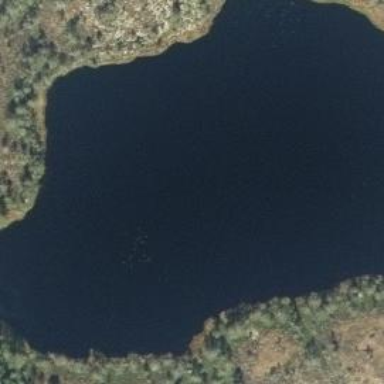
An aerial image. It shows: Lake with natural water.